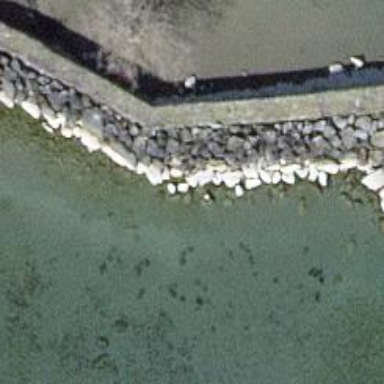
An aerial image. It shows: Man-made pier.